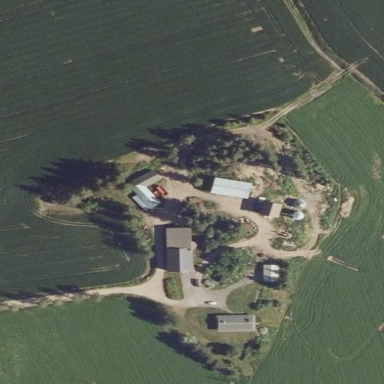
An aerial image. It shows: Farmyard area.